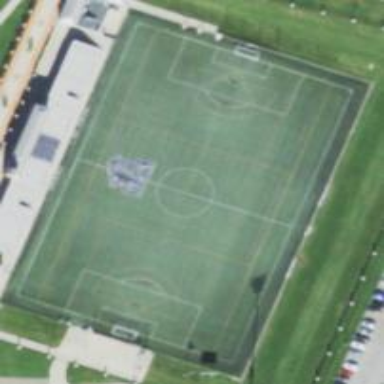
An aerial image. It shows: Soccer pitch with artificial turf for leisure sports activities.